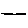
Label: line